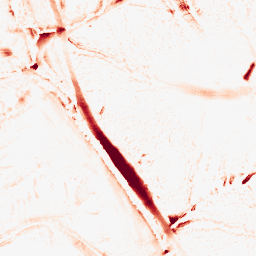
Category: morphological
Decomposition family: morphological
Decomposition parameters: operation: opening
size: 10
Upsampling method: quadratic
Upsampling parameters: scale: 4
Upsampling scale: 4